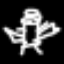
Label: angel